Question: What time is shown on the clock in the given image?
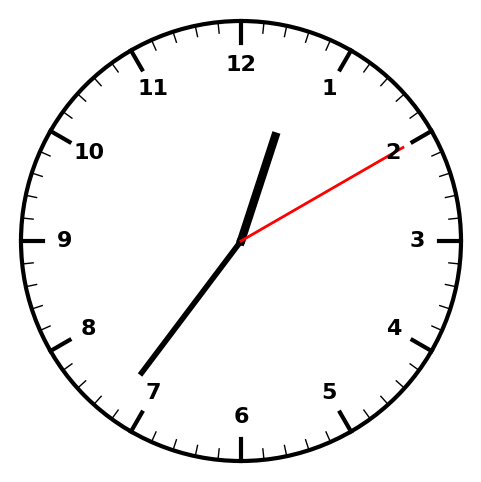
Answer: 12:36:10